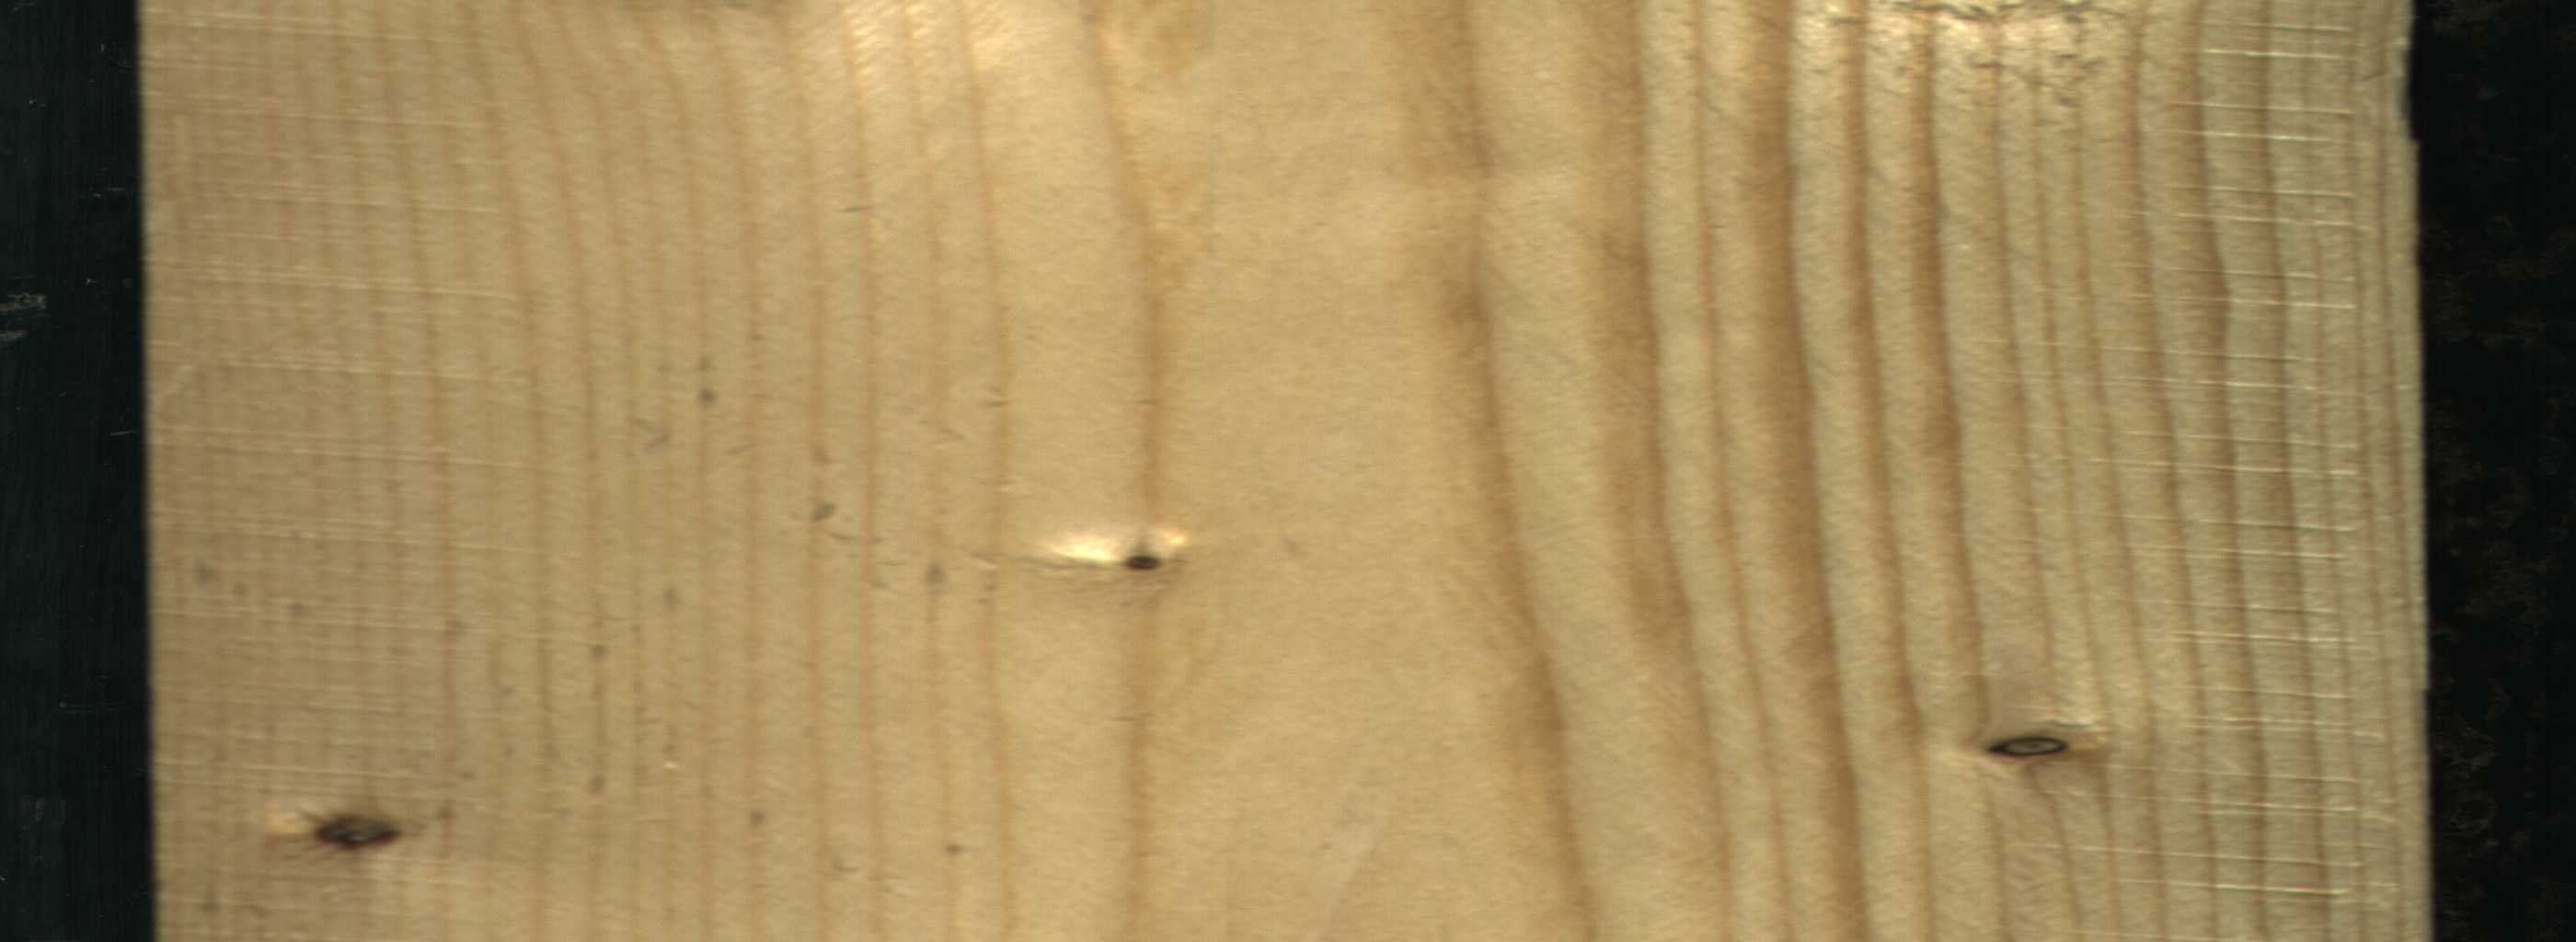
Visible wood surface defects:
Dead_Knot
Dead_Knot
Live_Knot